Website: ulta-beauty
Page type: billing-address
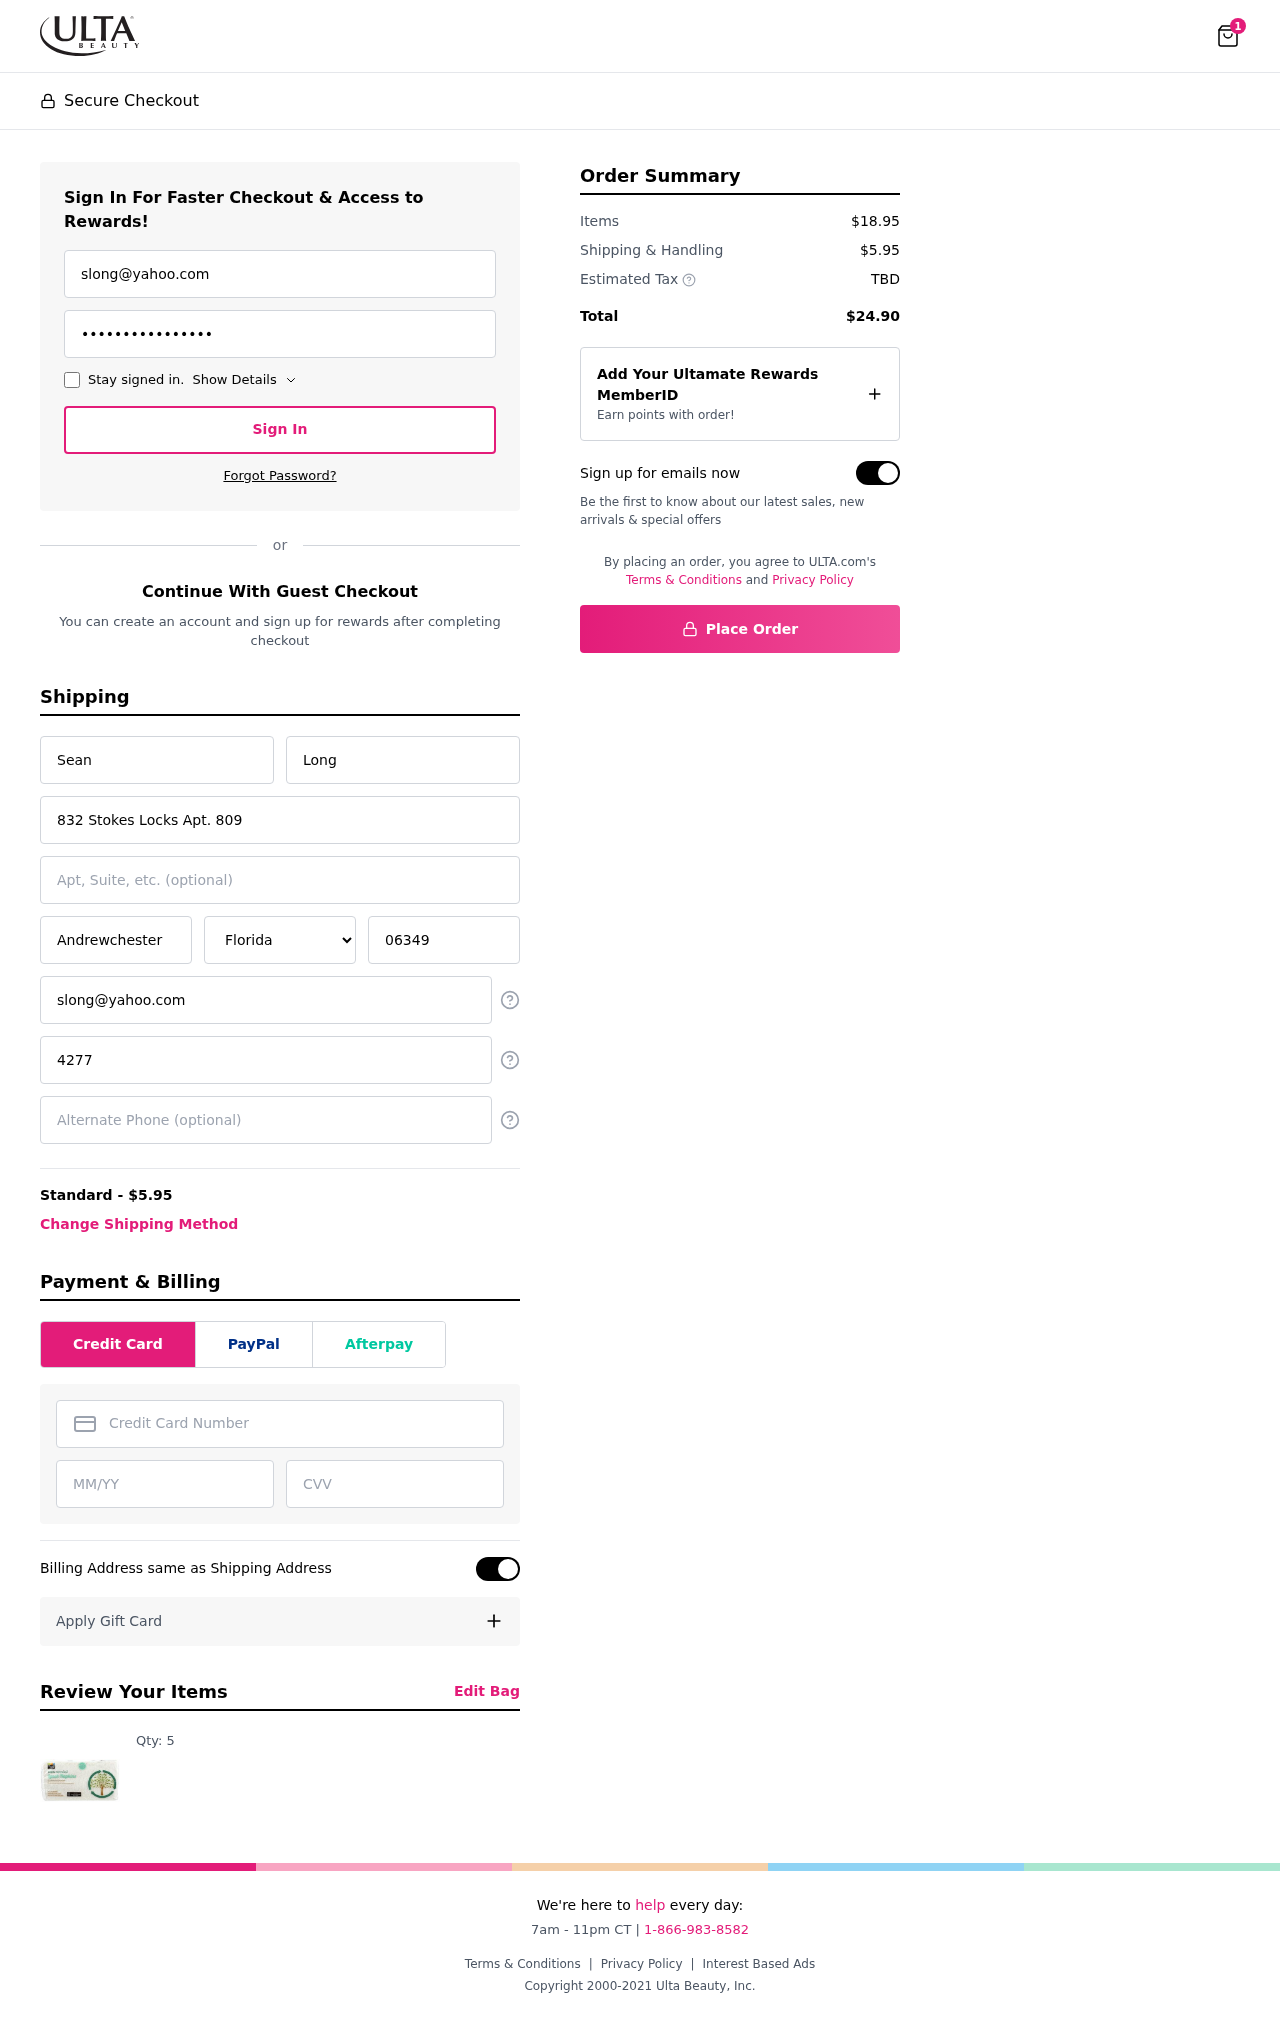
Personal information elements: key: PII_STATE
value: Florida
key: PII_EMAIL
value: slong@yahoo.com
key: PII_FIRSTNAME
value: Sean
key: PII_LASTNAME
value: Long
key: PII_STREET
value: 832 Stokes Locks Apt. 809
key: PII_CITY
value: Andrewchester
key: PII_POSTCODE
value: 06349
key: PII_PHONE
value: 4277833559
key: PII_CARD_NUMBER
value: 2718 5287 6331 2096
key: PII_CARD_EXPIRY
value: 07/27
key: PII_CARD_CVV
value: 999
Product elements: key: PRODUCT1_QUANTITY
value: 5
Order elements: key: ORDER_NUM_ITEMS
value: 1
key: ORDER_SHIPPING_COST
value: $5.95
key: ORDER_SUBTOTAL
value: $18.95
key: ORDER_TOTAL
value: $24.90